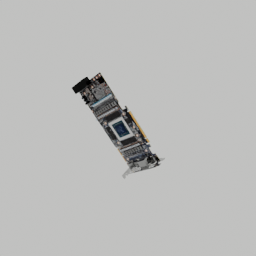
Label: electronics